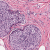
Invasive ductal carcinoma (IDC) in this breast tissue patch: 0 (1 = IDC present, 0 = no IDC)